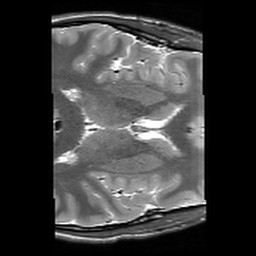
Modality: T2w
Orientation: axial
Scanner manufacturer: siemens
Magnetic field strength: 3 T
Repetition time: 10.64 s
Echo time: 0.05 s